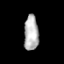
Tissue: prostate
Cell type: Epithelial cells
Senescence score: 0.2855
Nuclear area (px): 497
Mean DAPI intensity: 181.583